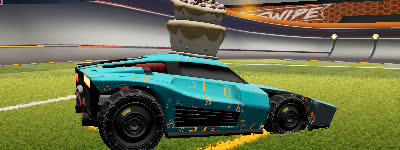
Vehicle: breakout